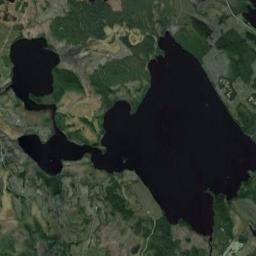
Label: lake